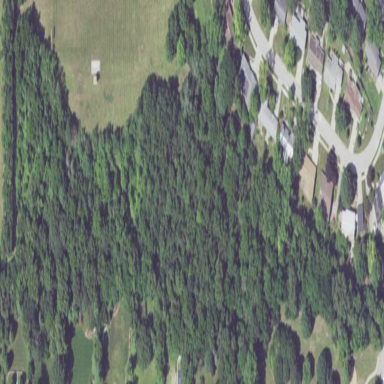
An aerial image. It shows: Nature reserve with deciduous broadleaved trees in woodland setting.